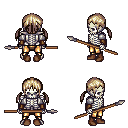
a pixel art fantasy rpg character, male body template, skeleton, steel arm armor, gold greaves, white blonde twin-tailed hairstyle, leather bracers, brown shoes, spear, four views (front, back, left, right), 2x2 character sprite sheet, small pixel art, hard edges, no anti-aliasing